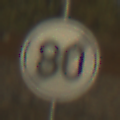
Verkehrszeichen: EndeGeschwindigkeit80
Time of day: SunriseSunset
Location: Outdoor (RoadRail)
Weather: Clear
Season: NotSpecified
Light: Natural